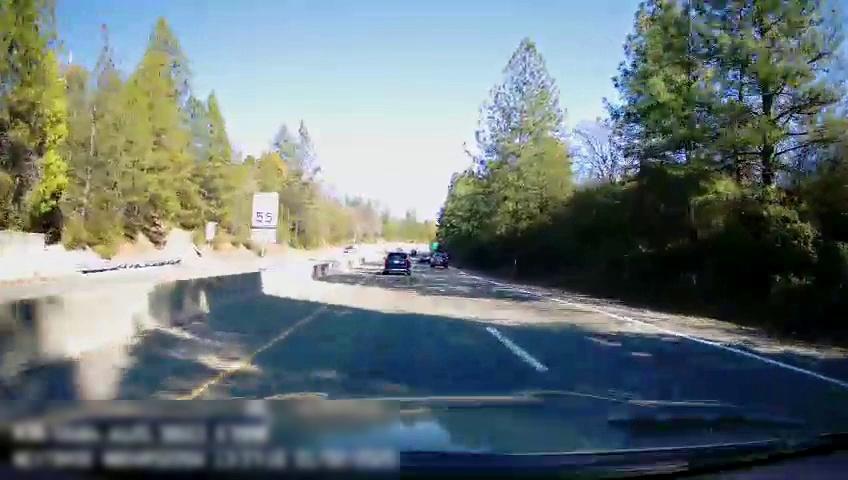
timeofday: Day
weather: Sunny
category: Drivable Space
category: Drivable Space
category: Vehicles | SUV
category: Vehicles | SUV
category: Vehicles | Car
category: Lanes | Current Lane
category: Lanes | Current Lane
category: Lanes | Alternate Lane
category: Traffic | Signs
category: Traffic | Signs